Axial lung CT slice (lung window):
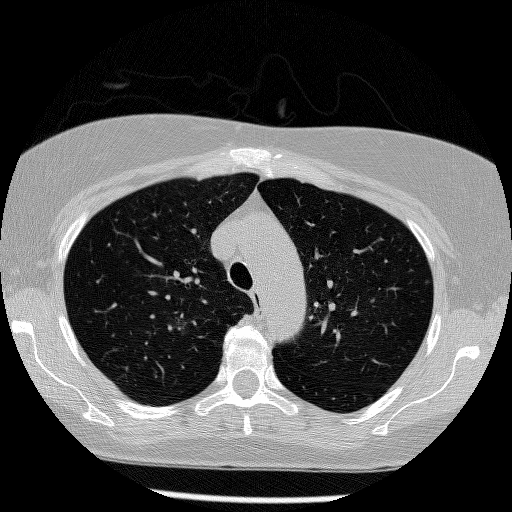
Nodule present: no